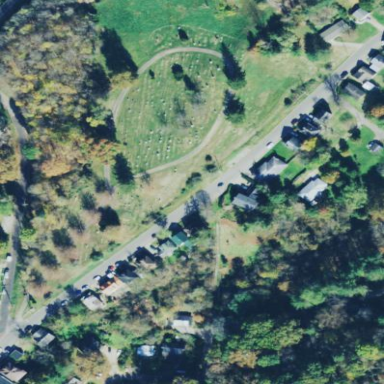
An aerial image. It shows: Cemetery.